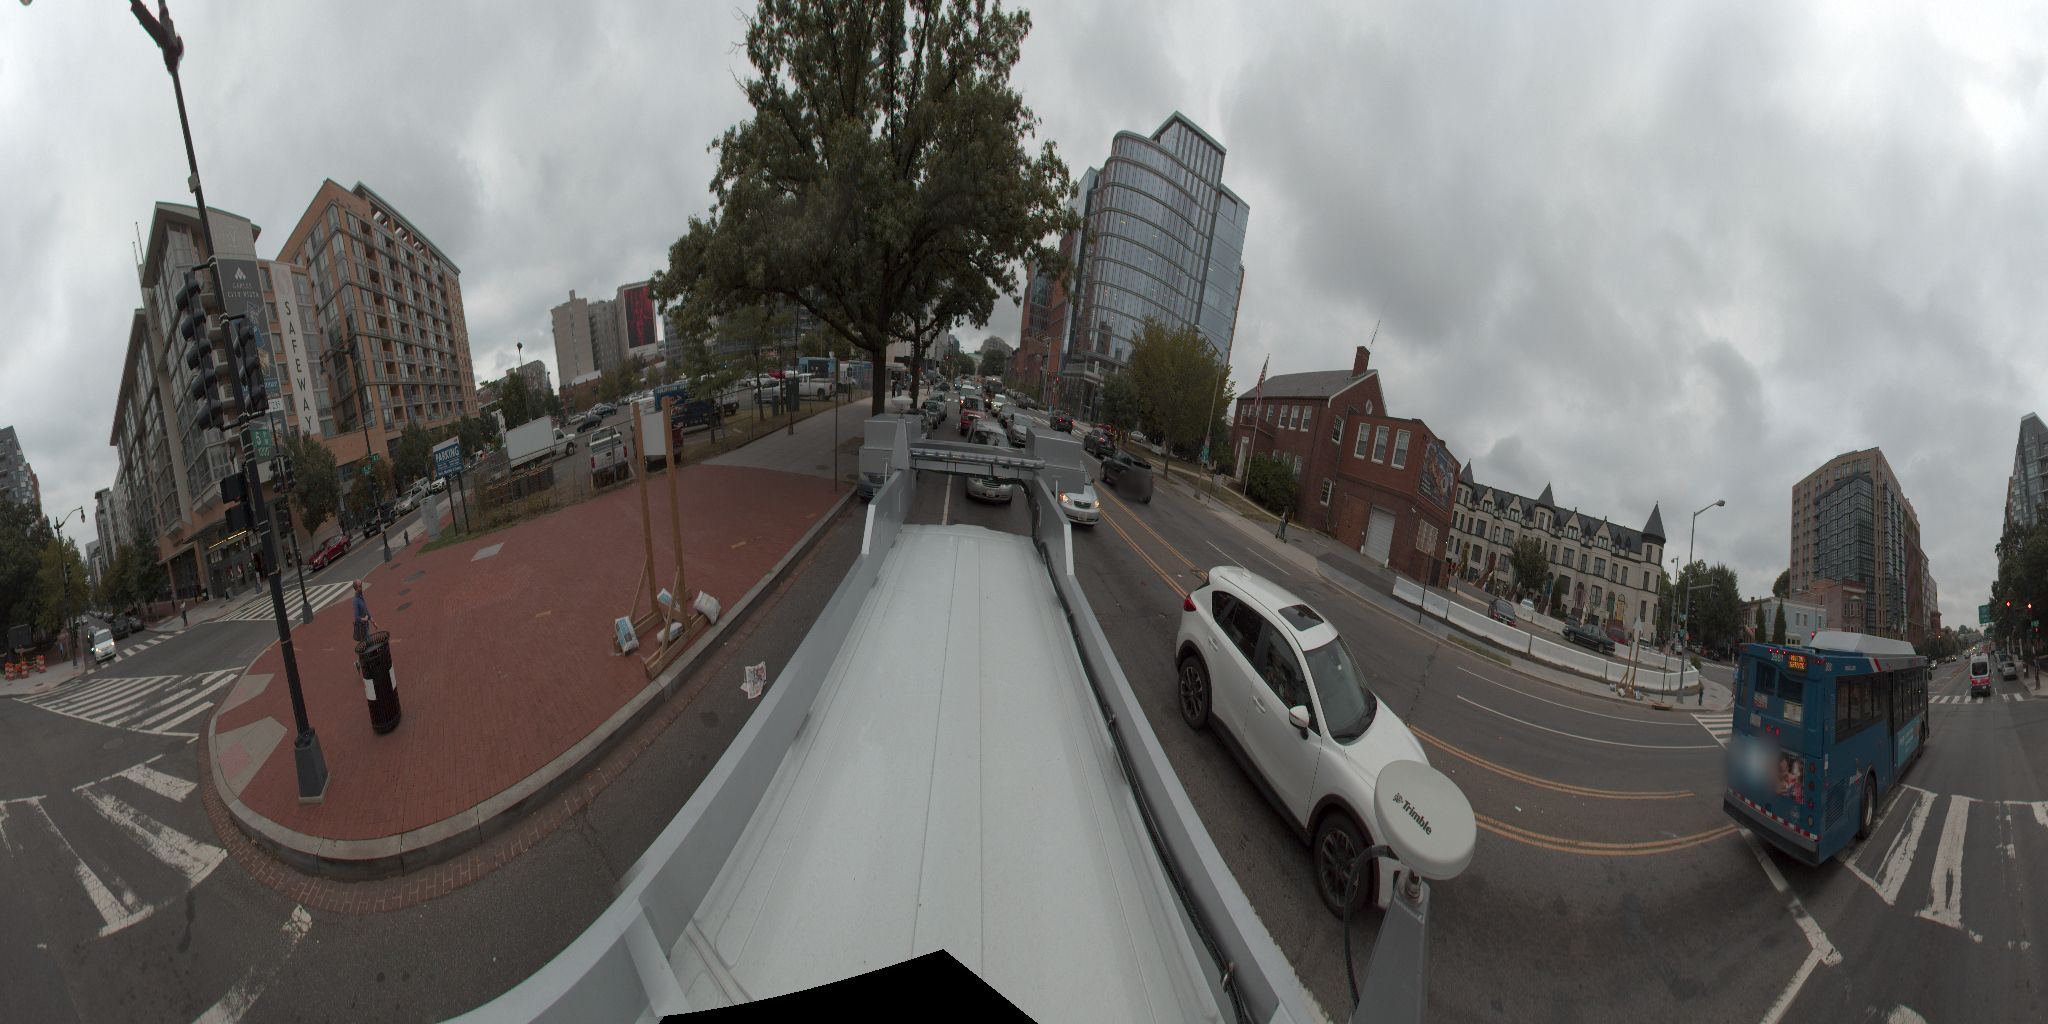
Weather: cloudy
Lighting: day
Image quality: good
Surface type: cycling surface
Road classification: trunk
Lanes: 3
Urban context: urban centre
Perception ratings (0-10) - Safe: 2.29, Lively: 6.82, Beautiful: 5.08, Boring: 3.29, Depressing: 5.83, Wealthy: 3.69